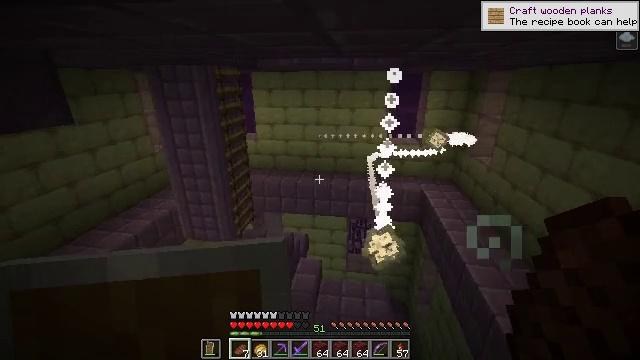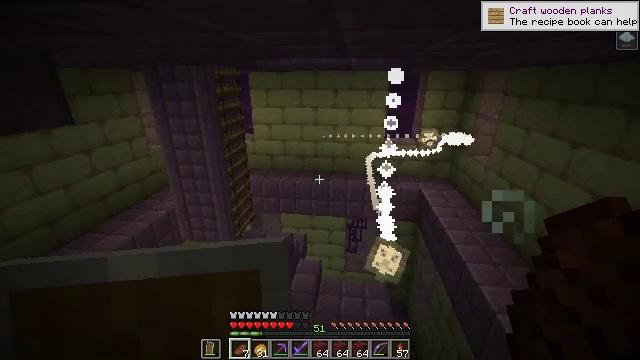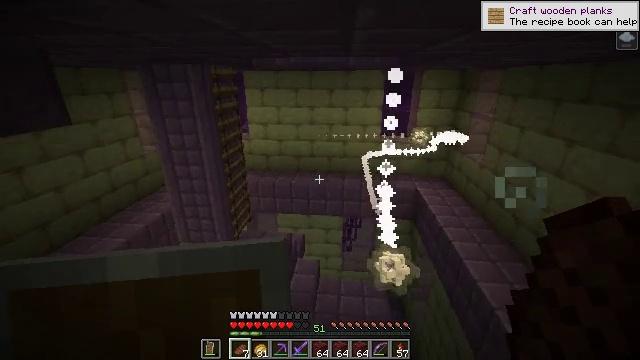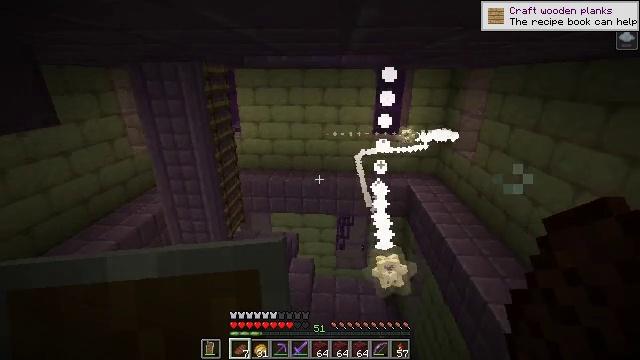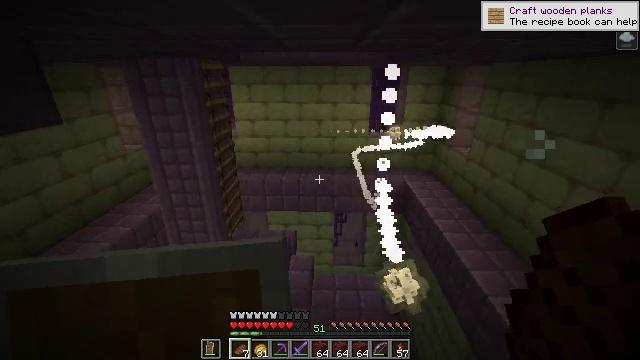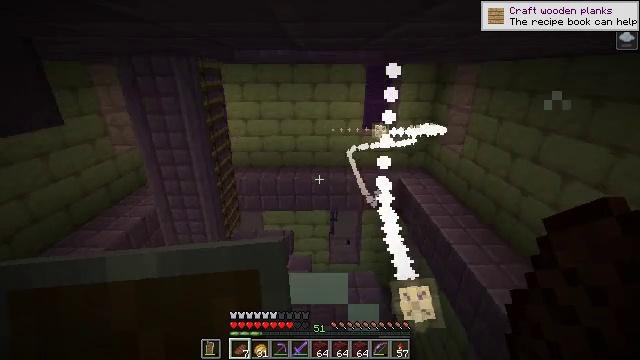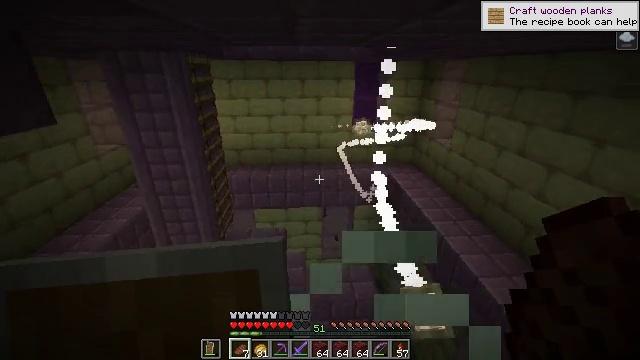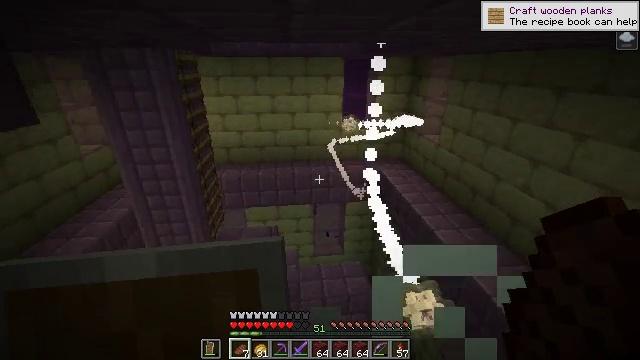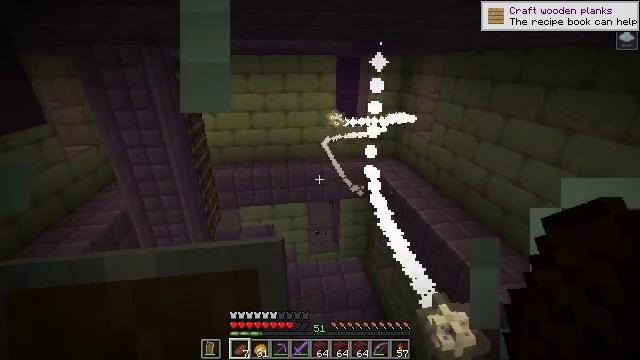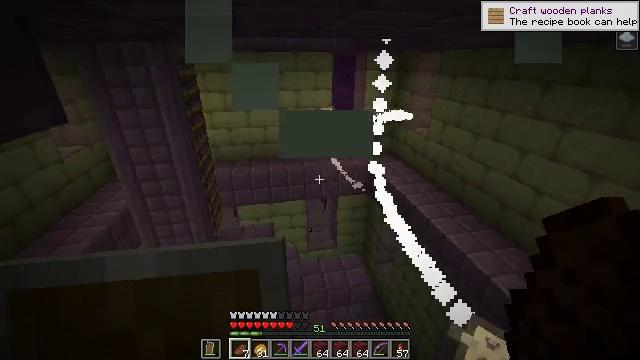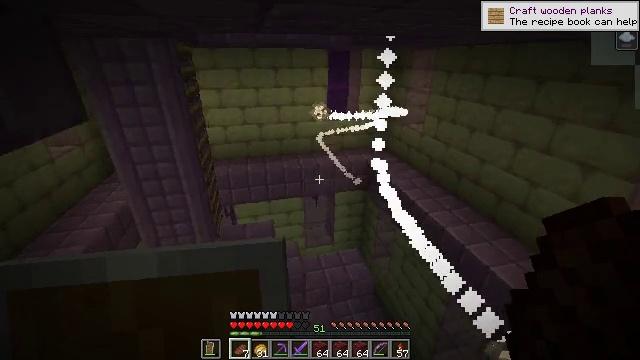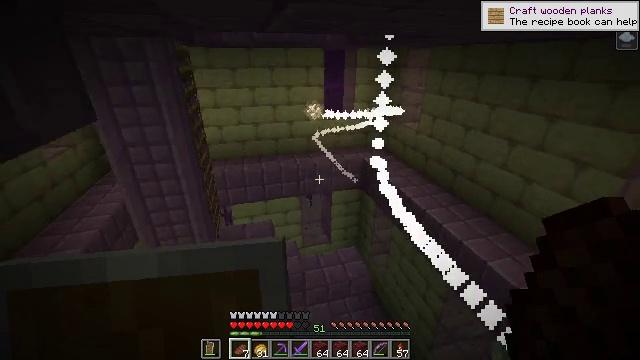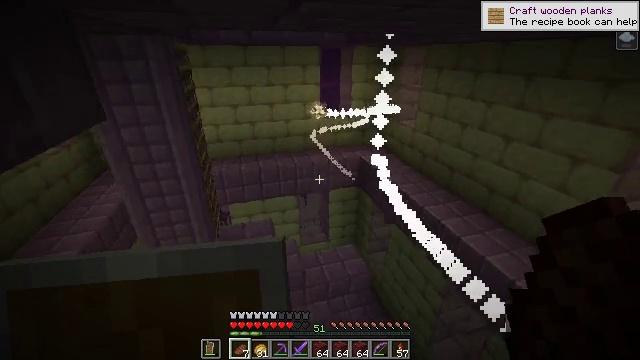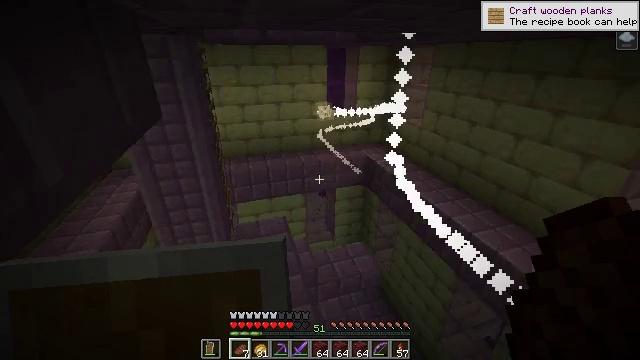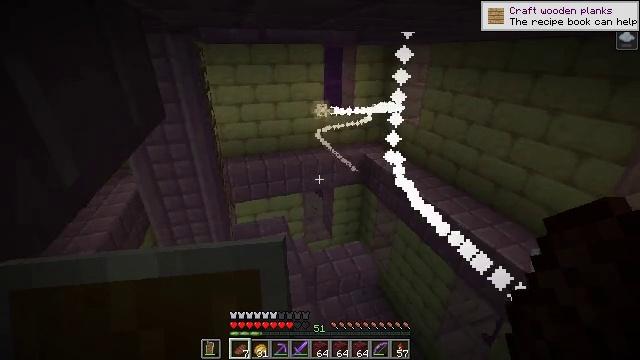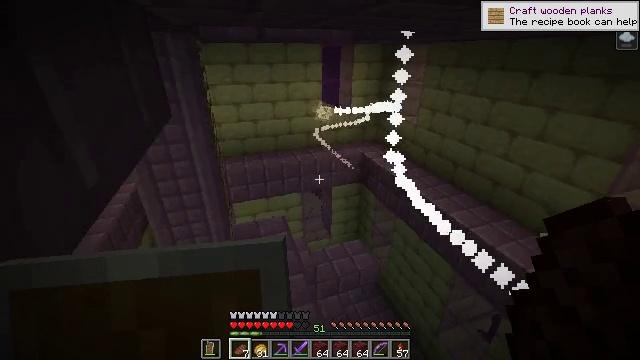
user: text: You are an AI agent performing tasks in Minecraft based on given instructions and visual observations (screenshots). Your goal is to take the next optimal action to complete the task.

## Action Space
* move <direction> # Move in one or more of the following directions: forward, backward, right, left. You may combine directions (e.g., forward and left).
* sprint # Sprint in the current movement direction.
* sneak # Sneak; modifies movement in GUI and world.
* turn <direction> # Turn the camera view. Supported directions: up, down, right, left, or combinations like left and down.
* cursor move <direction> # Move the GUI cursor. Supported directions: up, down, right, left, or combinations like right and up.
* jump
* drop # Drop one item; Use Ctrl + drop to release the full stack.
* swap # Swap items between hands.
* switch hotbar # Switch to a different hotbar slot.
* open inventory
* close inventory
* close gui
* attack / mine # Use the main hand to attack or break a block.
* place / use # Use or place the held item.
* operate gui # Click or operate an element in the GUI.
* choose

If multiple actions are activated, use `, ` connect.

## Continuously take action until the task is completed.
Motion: motion action
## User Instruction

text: Kill the shulker.
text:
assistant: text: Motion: move left, turn right
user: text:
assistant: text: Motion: move left, turn right
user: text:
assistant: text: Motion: move left, turn right
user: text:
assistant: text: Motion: move left, turn right
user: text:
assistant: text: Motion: move left, turn right
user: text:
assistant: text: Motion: move left, turn right
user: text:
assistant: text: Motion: move left, turn right
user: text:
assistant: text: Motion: move left, turn right
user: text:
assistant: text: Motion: move left, turn right
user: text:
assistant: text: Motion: move left, turn right
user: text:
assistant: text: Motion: move left, turn right
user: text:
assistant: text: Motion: move left, turn right
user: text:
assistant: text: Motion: move left
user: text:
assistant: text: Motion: no_op
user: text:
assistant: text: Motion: no_op
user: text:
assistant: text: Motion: no_op
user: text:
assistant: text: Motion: no_op
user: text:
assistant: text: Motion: move forward
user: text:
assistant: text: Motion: move forward
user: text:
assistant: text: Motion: move forward
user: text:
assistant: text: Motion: move forward
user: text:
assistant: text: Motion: move forward
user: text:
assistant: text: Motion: move forward
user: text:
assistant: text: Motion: move forward
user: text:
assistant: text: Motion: move forward
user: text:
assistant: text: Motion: move forward
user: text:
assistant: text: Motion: move forward
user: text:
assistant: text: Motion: move forward and move left
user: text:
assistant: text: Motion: move forward and move left
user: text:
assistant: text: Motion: move forward and move left